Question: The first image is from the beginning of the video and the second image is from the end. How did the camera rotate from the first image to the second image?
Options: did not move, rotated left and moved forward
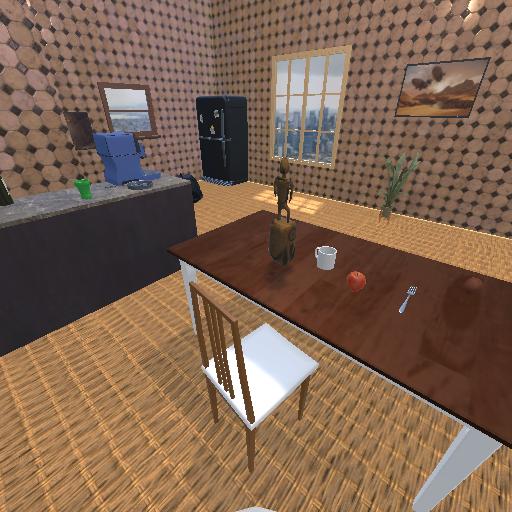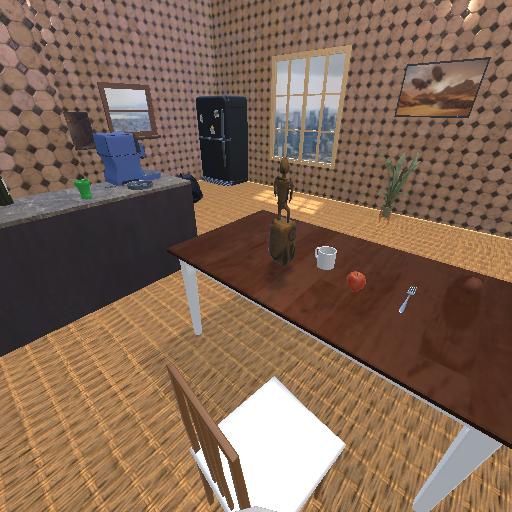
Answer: did not move